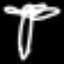
Label: palm tree